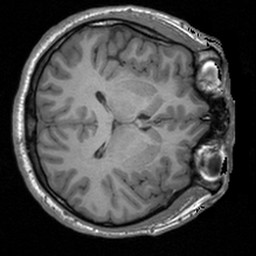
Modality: T1w
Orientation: axial
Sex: male
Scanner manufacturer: siemens
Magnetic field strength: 3 T
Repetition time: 1.9 s
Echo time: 0.00226 s